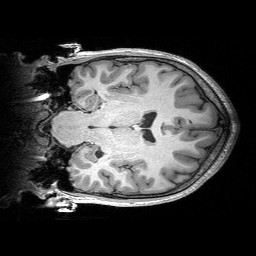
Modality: T1w
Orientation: coronal
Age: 16
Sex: male
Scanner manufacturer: siemens
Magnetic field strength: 3 T
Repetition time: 2.53 s
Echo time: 0.00297 s